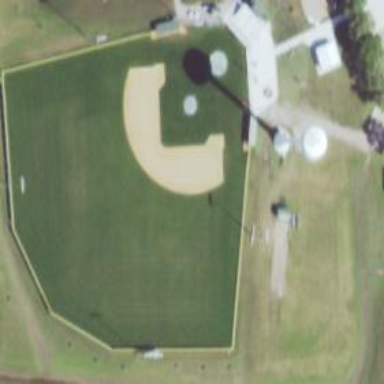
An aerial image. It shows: Baseball pitch for leisure land.